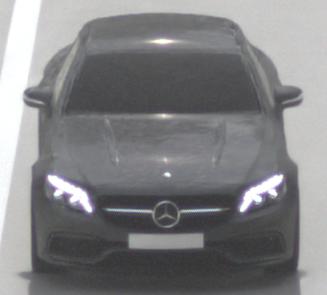
Make: Mercedes-Benz
Model: C 43 AMG
Detailed model: C-Class (205) AMG Limousine
Model produced from: 2016/10
Model produced until: 2018/04
Doors: 4
Color: gray
Road condition: wet road
Daytime: morning or afternoon
Contrast: low contrast